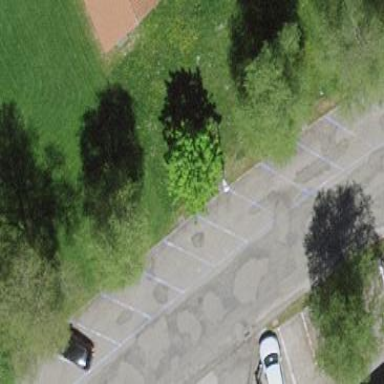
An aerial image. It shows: Street side parking area.